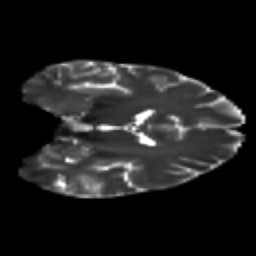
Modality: T2w
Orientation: coronal
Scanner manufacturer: ge
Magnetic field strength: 3 T
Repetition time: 17 s
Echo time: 0.0855 s